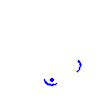
Particle: pion